Question: I'm really confused how I can get console.log is not a function on line 1091. If I remove the closure below, line 1091 doesn't complain such error. Chrome Version 43.0.2357.130 (64-bit).

Here is the code:
'''
$scope.columnNameChanged = function (tableColumn) {
setDirtyColumn(tableColumn);
//propagate changes to the key fields
for (var i = 0; i < $scope.tableIndexes.length; ++i) {
for (var j = 0; j < $scope.tableIndexes[i].columnName.length; ++j) {
if ($scope.tableIndexes[i].columnName[j] === tableColumn.previousName) {
console.log('xxx', $scope.tableIndexes[i].columnName[j])
(function (i, j) {
$timeout(function () {
console.log($scope.tableIndexes[i].columnName[j])
$scope.tableIndexes[i].columnName[j] = tableColumn.name.toUpperCase();
console.log($scope.tableIndexes[i].columnName[j])
});
})(i, j);
}
}
}
};
'''
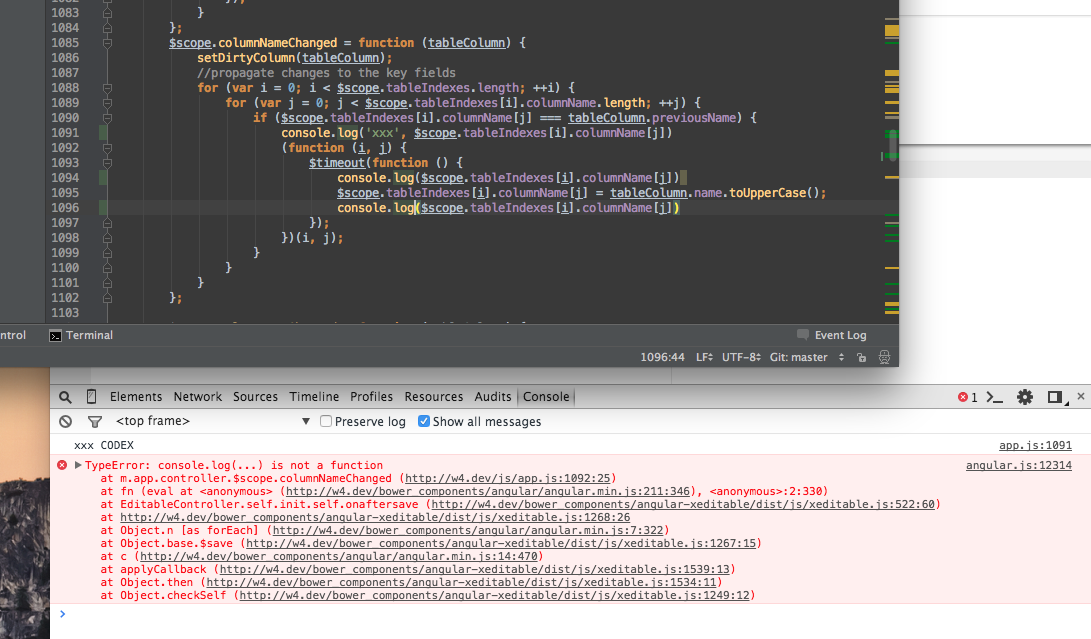
Answer: ## Solution
Simply put a semicolon (';') after 'console.log('...')'.
---
## Explanation
The error is easily reproducible like this:
'''
console.log()
(function(){})
'''
It's trying to pass 'function(){}' as an argument to the of 'console.log()' which itself is not a function but actually 'undefined' (check 'typeof console.log();'). This is because JavaScript interprets this as 'console.log()(function(){})'. 'console.log' however a function.
If you didn't have the 'console' object you'd see
> ReferenceError: console is not defined
If you had the 'console' object but not the 'log' method you'd see
> TypeError: console.log is not a function
What you have, however, is
> TypeError: console.log(...) is not a function
Note the '(...)' after the function name. With those it's referring to the return value of the function.
The line break <URL>.
---
## Respect the ;
All these code snippets result in all sorts of unexpected errors if no semicolons are present:
'''
console.log() // As covered before
() // TypeError: console.log(...) is not a function
'''
'''
console.log() // Accessing property 0 of property 1 of the return value...
[1][0] // TypeError: console.log(...) is undefined
'''
'''
console.log() // Like undefined-3
-3 // NaN
'''
'''
let a, b;
const array = Array.from({ length: 2 })
// Now, let's use destructuring:
[a, b] = array; // ReferenceError: can't access lexical declaration 'array' before initialization
'''
'''
let a, b;
const array = Array.from({ length: 2 }).fill(1),
array2 = Array.from({ length: 2 })
// Now, let's use destructuring. Attempt to get the two 1's from 'array' as 'a' and 'b':
[a, b] = array;
console.log(a, b); // undefined undefined
'''
---
## Another Example
You see the '(...)' oftentimes with the use of chained methods or chained property accessors:
'''
string.match(/someRegEx/)[0]
'''
If that RegEx isn't found, the method will return 'null' and the property accessor on 'null' will cause a 'TypeError: string.match(...) is null' -- the is 'null'. In the case of 'console.log(...)' the was 'undefined'.